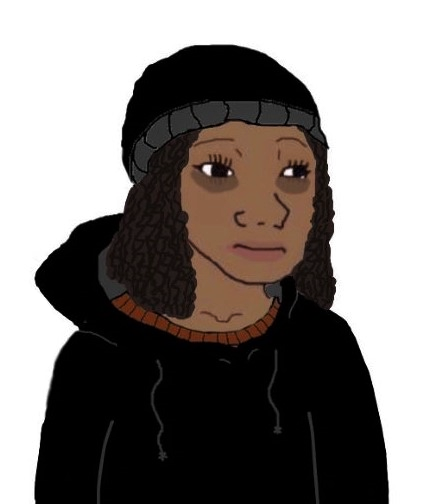
Label: 5_Blackjak